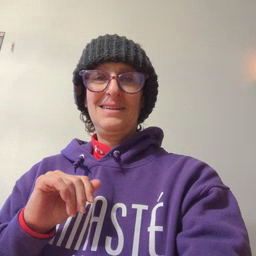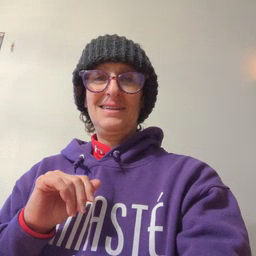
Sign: into